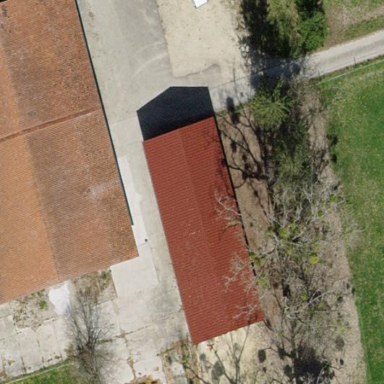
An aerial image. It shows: Farm auxiliary building.